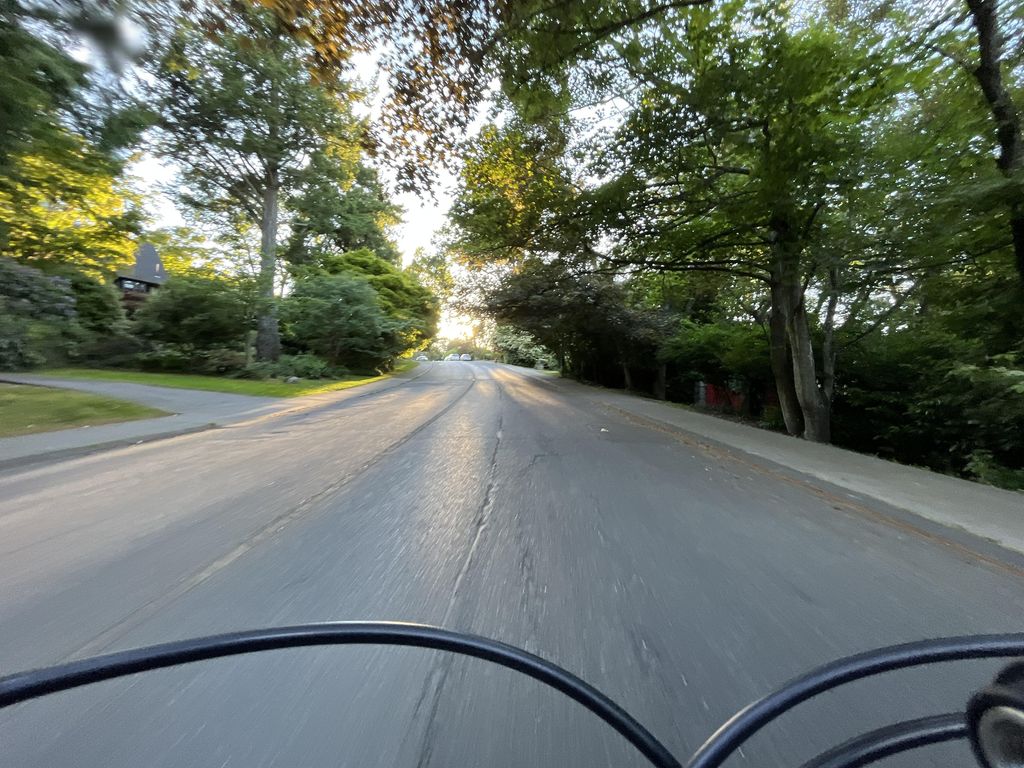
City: victoria